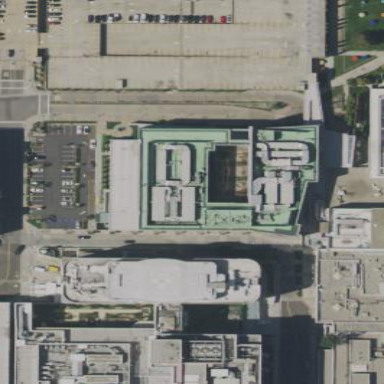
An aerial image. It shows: Hospital building.